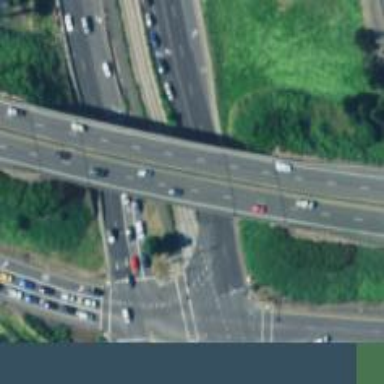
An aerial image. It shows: Busway road.